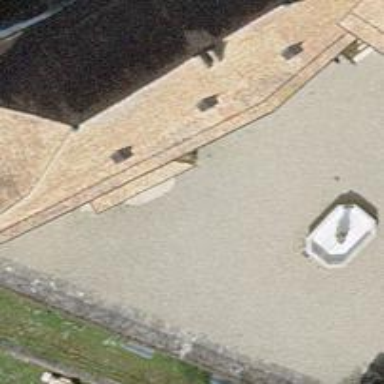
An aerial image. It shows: Beautiful fountain.